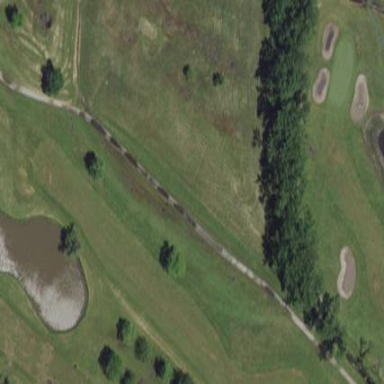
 part of golf course fairway. It is used for the sport of golf."